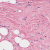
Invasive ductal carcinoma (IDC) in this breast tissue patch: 0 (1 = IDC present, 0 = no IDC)